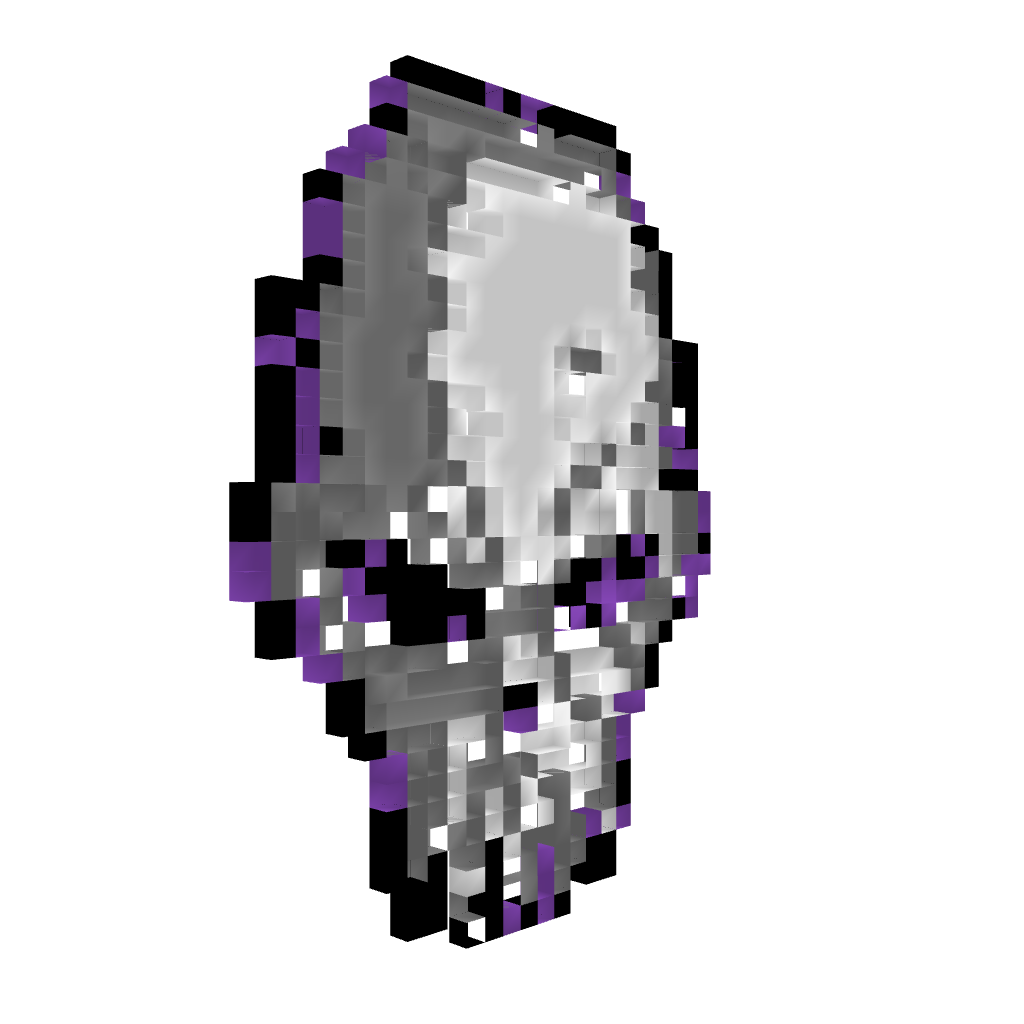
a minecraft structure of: Skull pixel art bad low quality